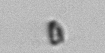
Label: nanoplankton_mix